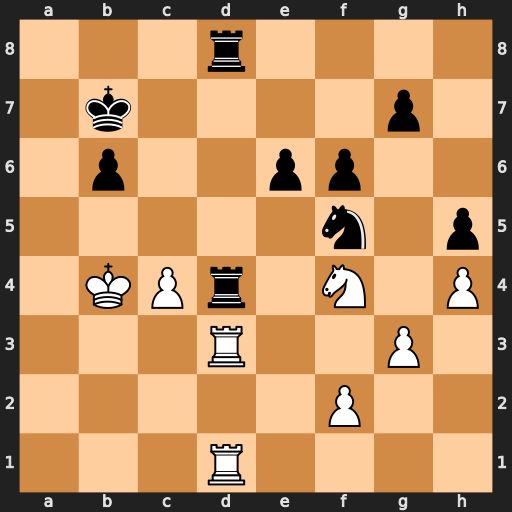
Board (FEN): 3r4/1k4p1/1p2pp2/5n1p/1KPr1N1P/3R2P1/5P2/3R4
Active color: w
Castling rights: -
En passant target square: -
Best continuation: Nxe6 Rxd3 Nxd8+ Rxd8 Rxd8